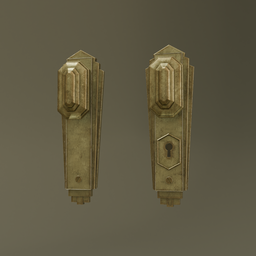
Label: mechanical